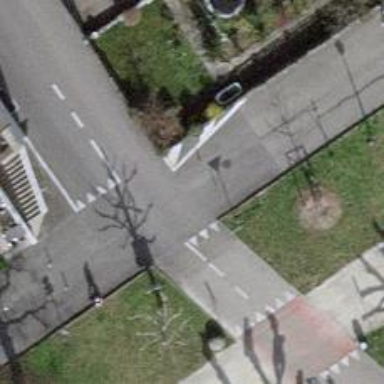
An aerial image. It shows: Bollard barrier.